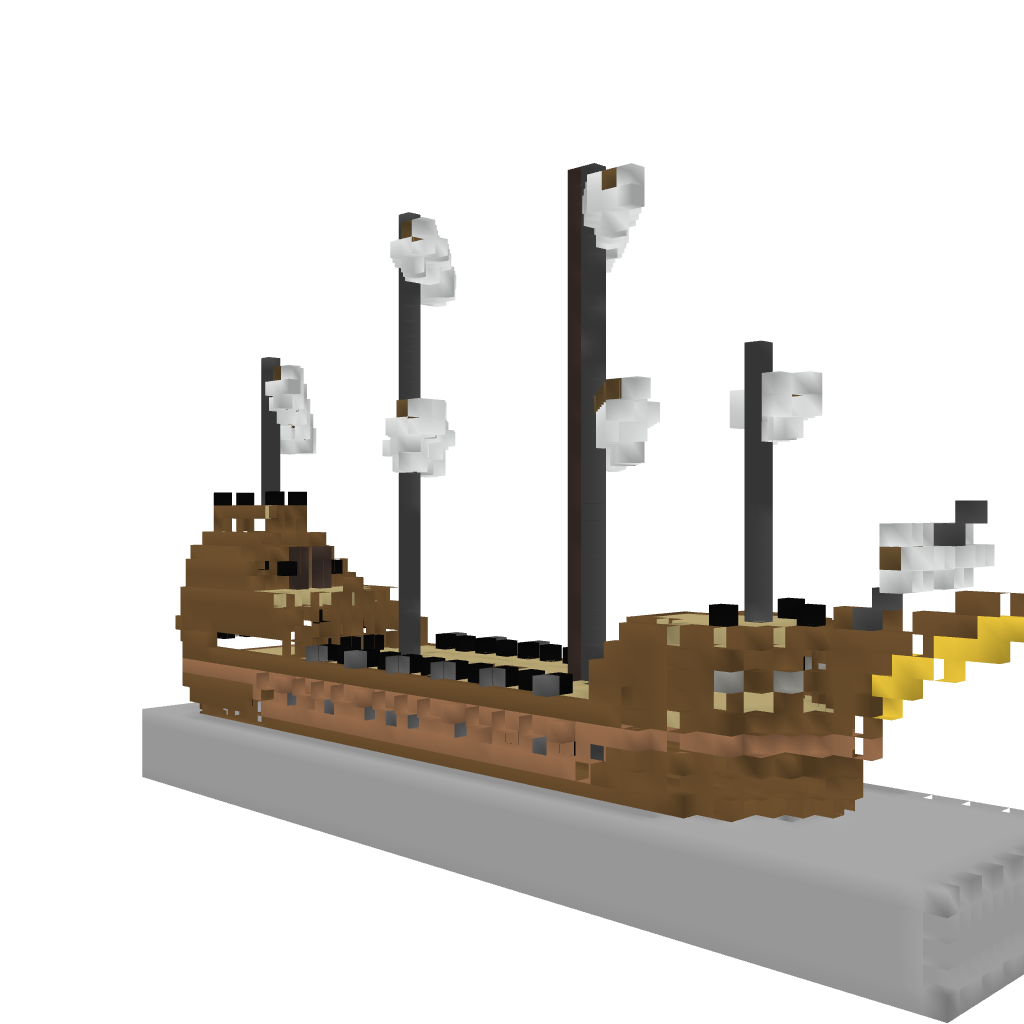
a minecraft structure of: Galleon